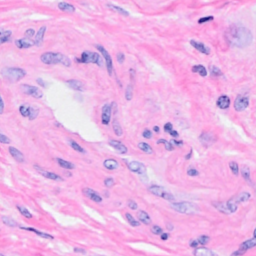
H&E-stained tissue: Breast